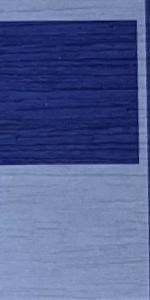
Label: Empty